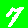
Digit: 7